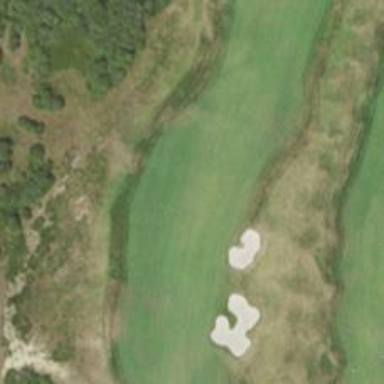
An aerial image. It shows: Golf hole.